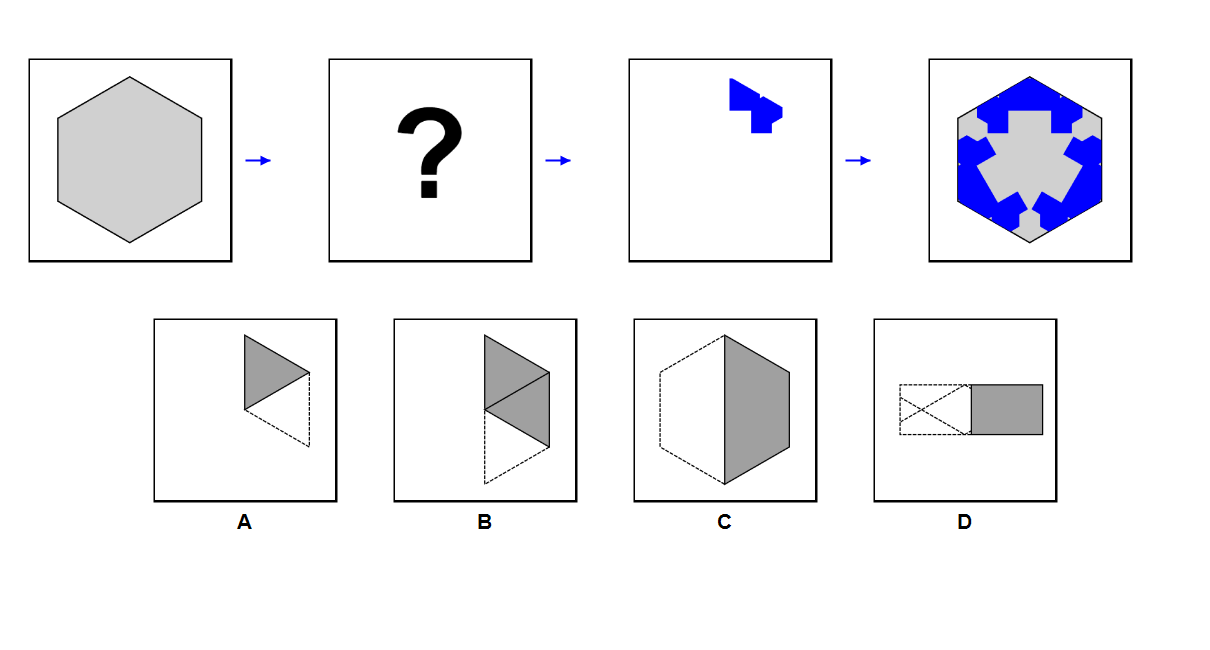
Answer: D